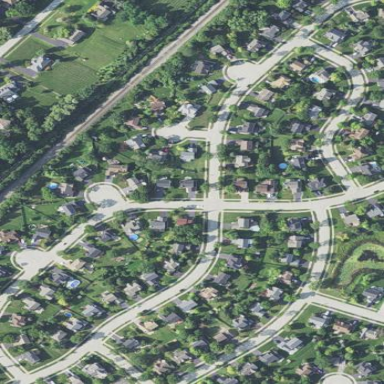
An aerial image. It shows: Residential area consisting of single-family homes.